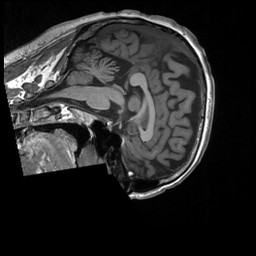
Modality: T1w
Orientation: sagittal
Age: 29
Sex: male
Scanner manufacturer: siemens
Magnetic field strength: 3 T
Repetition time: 1.9 s
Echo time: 0.00226 s